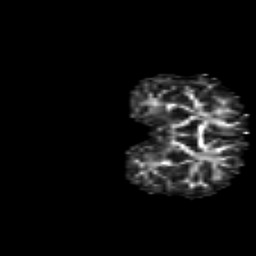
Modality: FA
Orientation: coronal
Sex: female
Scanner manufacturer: siemens
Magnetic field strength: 3 T
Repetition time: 5 s
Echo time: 0.071 s